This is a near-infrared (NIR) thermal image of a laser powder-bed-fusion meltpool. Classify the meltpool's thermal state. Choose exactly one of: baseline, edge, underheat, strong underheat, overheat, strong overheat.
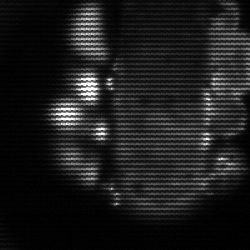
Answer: strong underheat